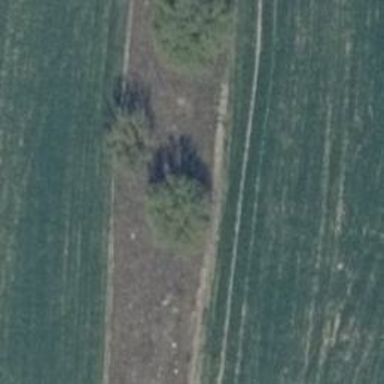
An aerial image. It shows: Single tag "natural: tree."